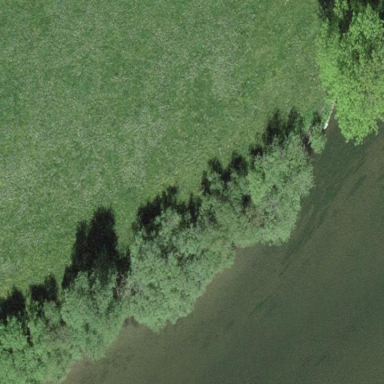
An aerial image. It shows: Broadleaved scrub with deciduous leaves.